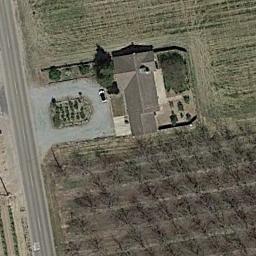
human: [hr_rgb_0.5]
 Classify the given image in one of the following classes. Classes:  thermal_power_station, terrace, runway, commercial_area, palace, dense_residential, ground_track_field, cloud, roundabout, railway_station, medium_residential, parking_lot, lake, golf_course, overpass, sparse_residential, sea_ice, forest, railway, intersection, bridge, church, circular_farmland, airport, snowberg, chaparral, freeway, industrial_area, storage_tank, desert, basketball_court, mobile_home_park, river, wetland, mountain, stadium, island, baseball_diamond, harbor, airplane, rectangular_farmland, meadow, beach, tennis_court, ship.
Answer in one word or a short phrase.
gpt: sparse_residential